Field crop: maize
Growth stage: 2
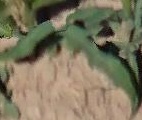
Species: maize